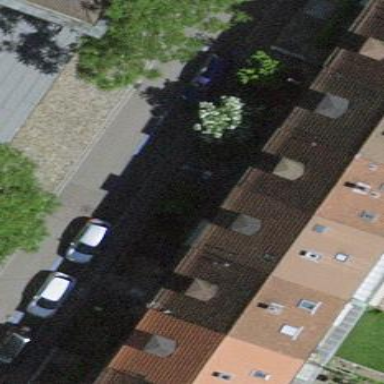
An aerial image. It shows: Terrace building.